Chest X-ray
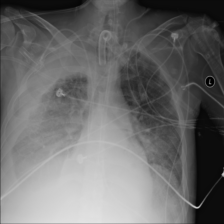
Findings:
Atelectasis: positive
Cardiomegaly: negative
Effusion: positive
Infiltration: positive
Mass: negative
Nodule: negative
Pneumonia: negative
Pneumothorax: negative
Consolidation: negative
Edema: negative
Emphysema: negative
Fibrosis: negative
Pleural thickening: negative
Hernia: negative